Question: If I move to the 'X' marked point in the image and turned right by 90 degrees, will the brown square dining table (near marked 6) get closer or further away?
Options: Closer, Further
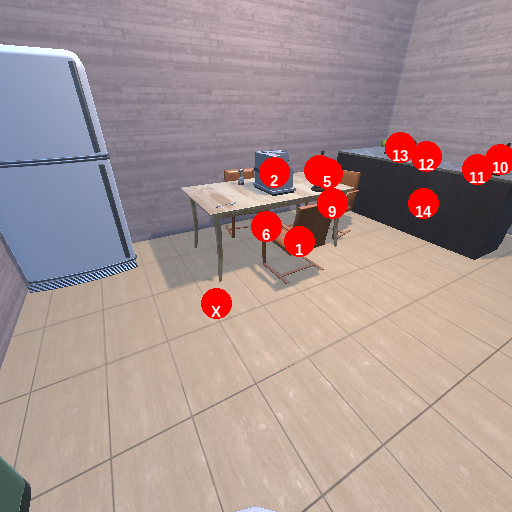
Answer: Closer